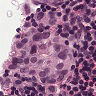
Metastatic tissue present: yes